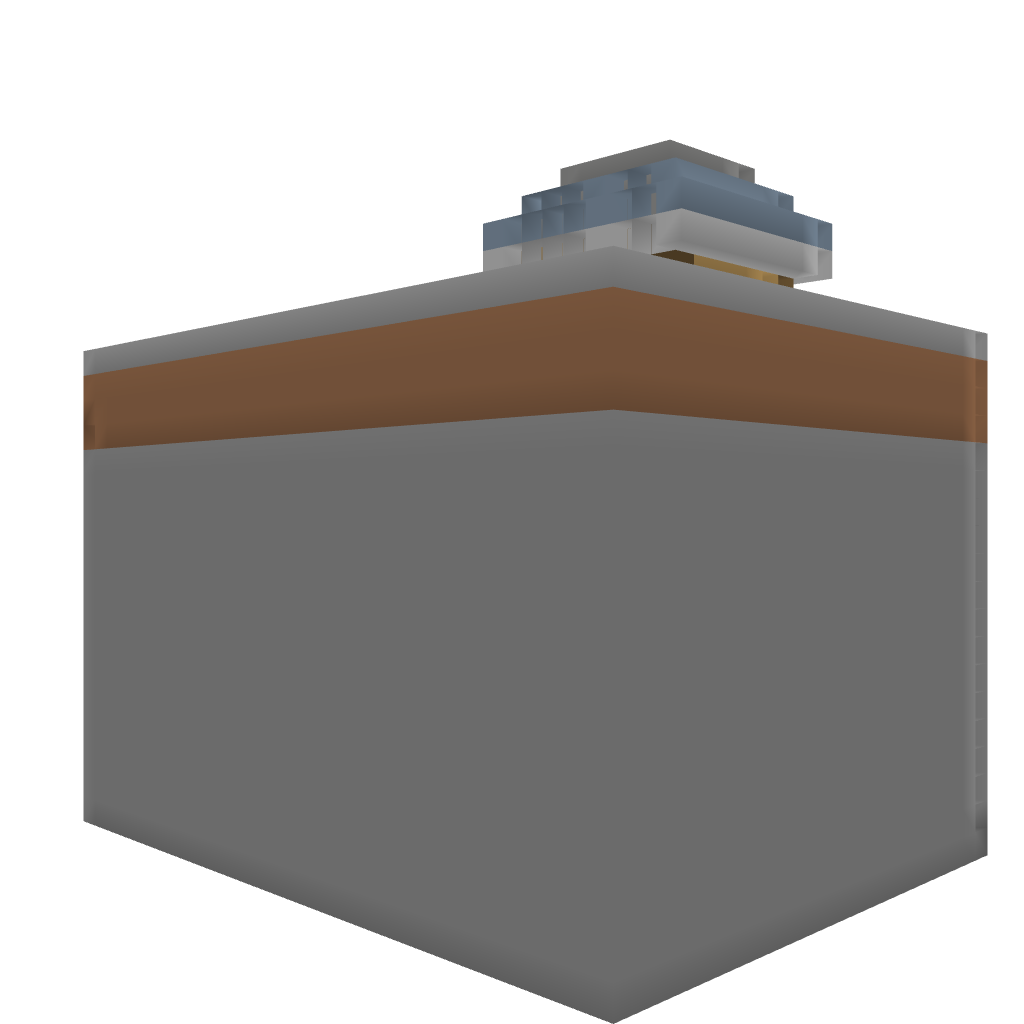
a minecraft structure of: Unknown (?) Traders Company HQ